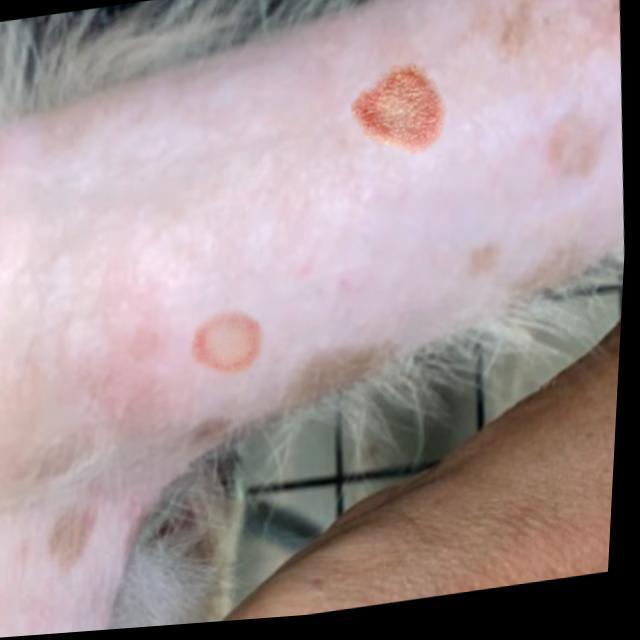
Canine ringworm (Dermatophytosis) — fungal infection caused by Microsporum or Trichophyton. Presents with circular alopecia, scaling, crusting, and broken hairs.